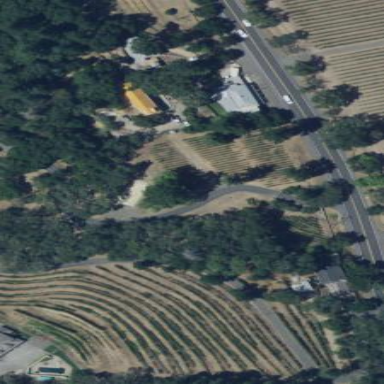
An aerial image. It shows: Vineyard with wine grapes as the main crop.